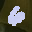
Label: 6